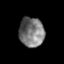
Tissue: prostate
Cell type: Epithelial cells
Senescence score: 0.3569
Nuclear area (px): 720
Mean DAPI intensity: 120.282